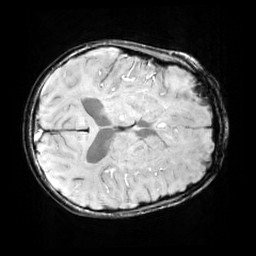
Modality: SWI
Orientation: axial
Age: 9
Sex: male
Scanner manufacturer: siemens
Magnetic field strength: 3 T
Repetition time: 0.027 s
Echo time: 0.02 s